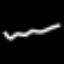
Label: squiggle